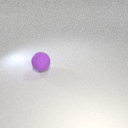
large purple rubber sphere